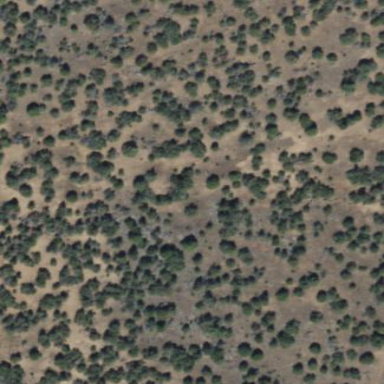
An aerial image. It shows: Area covered in scrub vegetation.